Question:
Using Jeditable plugin for my GSP page as below.I want to send the jobid as param while saving the changes done to field so that i can save the correct record in table.
fiddle link - <URL>
Controller code for for saving is -
'''
def update = {
println params
//saving will come here.
}
'''
Params printing as below on console -
'''
[id:select_2, value:daily, action:update, controller:auth] //I NEED JOB ID AS PARAM.
'''
How can i get which row id is clicked for change?????
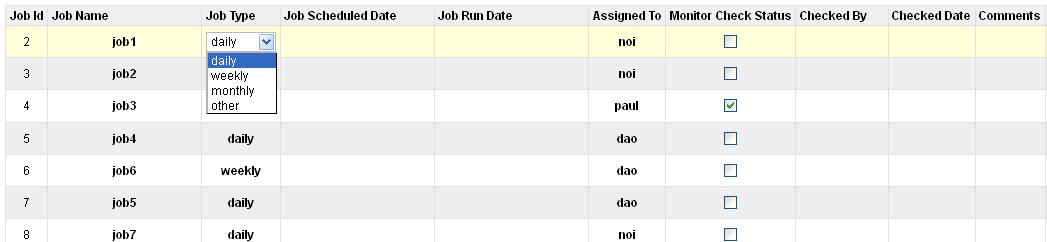
Answer: I have got a work around to this problem and added the jobId to each column name so when its submit will get the ID.